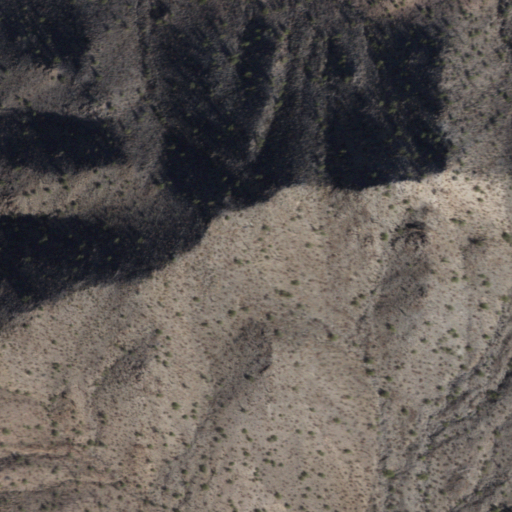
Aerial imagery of mountain in Arizona named Agua Dulce Mountains containing only shrub